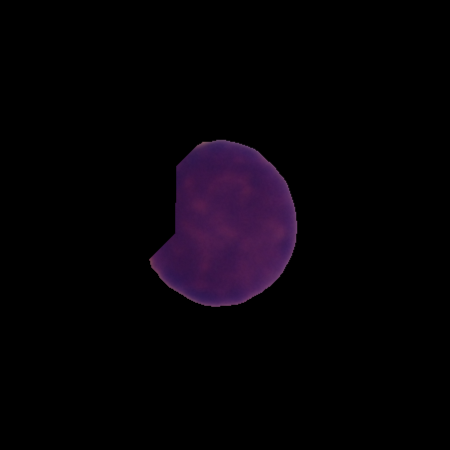
Label: healthy